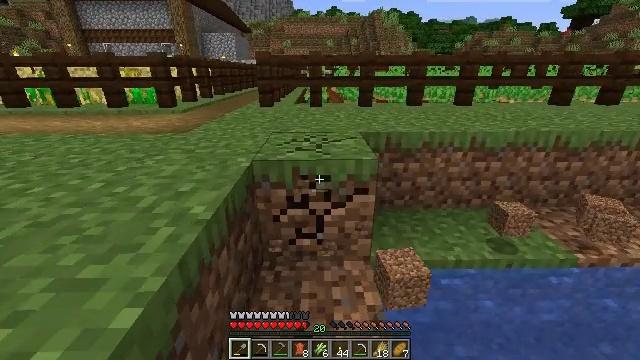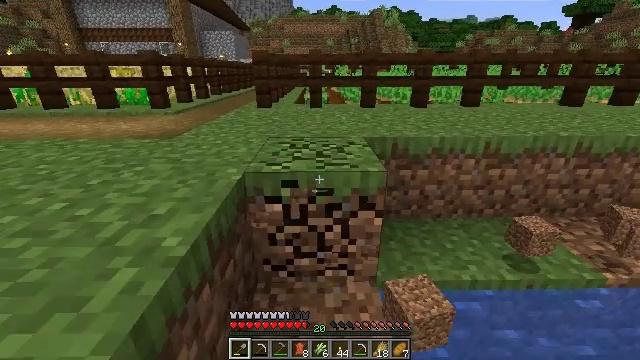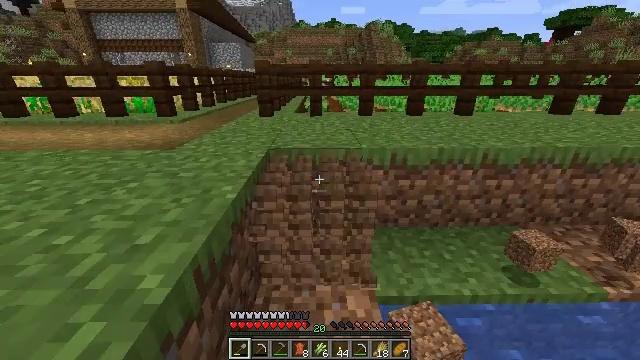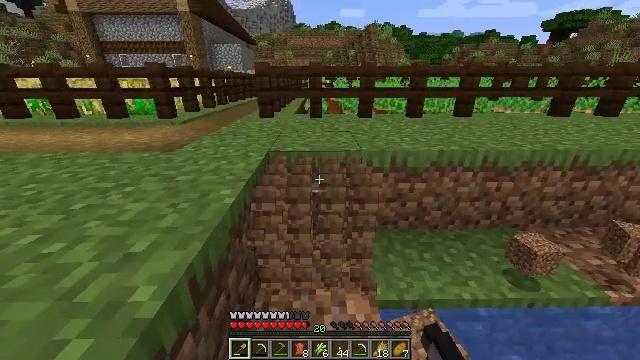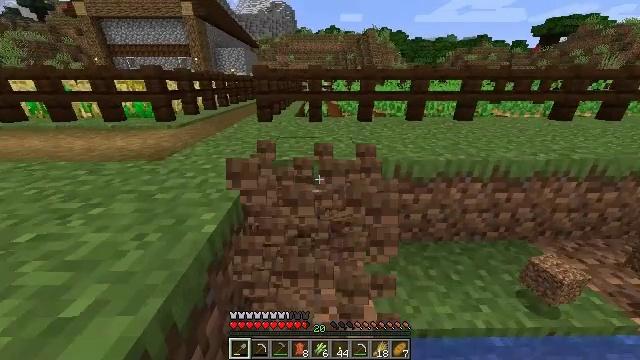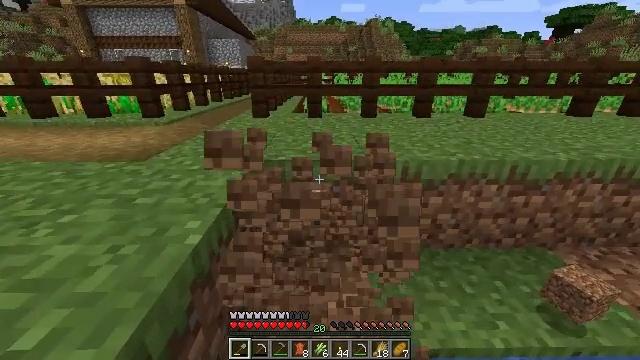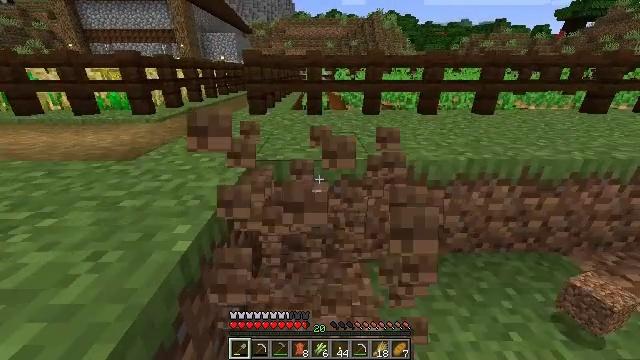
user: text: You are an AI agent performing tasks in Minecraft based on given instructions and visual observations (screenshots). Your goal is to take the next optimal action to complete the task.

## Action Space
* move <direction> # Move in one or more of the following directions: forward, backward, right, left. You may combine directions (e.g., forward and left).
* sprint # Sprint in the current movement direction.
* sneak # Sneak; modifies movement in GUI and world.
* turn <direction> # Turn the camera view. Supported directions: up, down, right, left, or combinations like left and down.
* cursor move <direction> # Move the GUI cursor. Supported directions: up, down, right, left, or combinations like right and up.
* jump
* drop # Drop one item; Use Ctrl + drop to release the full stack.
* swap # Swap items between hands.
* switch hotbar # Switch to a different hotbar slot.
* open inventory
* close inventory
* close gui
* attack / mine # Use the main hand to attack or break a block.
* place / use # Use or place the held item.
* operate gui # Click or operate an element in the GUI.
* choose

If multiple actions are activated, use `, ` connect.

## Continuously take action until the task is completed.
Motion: motion action
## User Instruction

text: Collect the grass block using a shovel.
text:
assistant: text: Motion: move forward, attack / mine
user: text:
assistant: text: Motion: move forward, attack / mine
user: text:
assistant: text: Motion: move forward, attack / mine
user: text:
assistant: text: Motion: attack / mine
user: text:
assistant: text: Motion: attack / mine
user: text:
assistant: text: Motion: attack / mine
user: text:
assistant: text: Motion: attack / mine